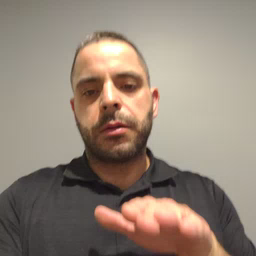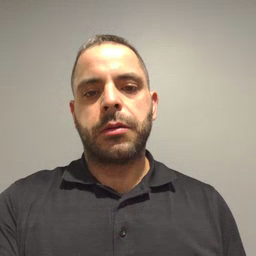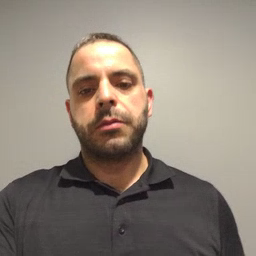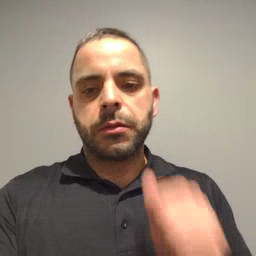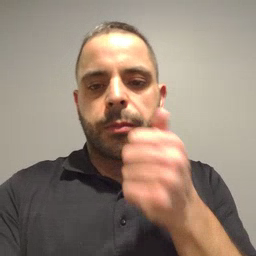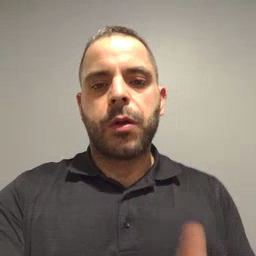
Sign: tomorrow